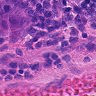
Metastatic tissue present: yes